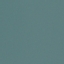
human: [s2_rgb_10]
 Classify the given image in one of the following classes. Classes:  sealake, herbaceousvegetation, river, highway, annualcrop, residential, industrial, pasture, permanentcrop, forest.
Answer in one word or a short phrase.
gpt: SeaLake